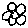
Label: flower